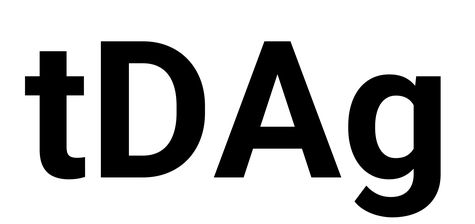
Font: Roboto_Bold